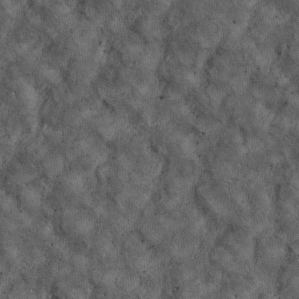
Label: non_frost